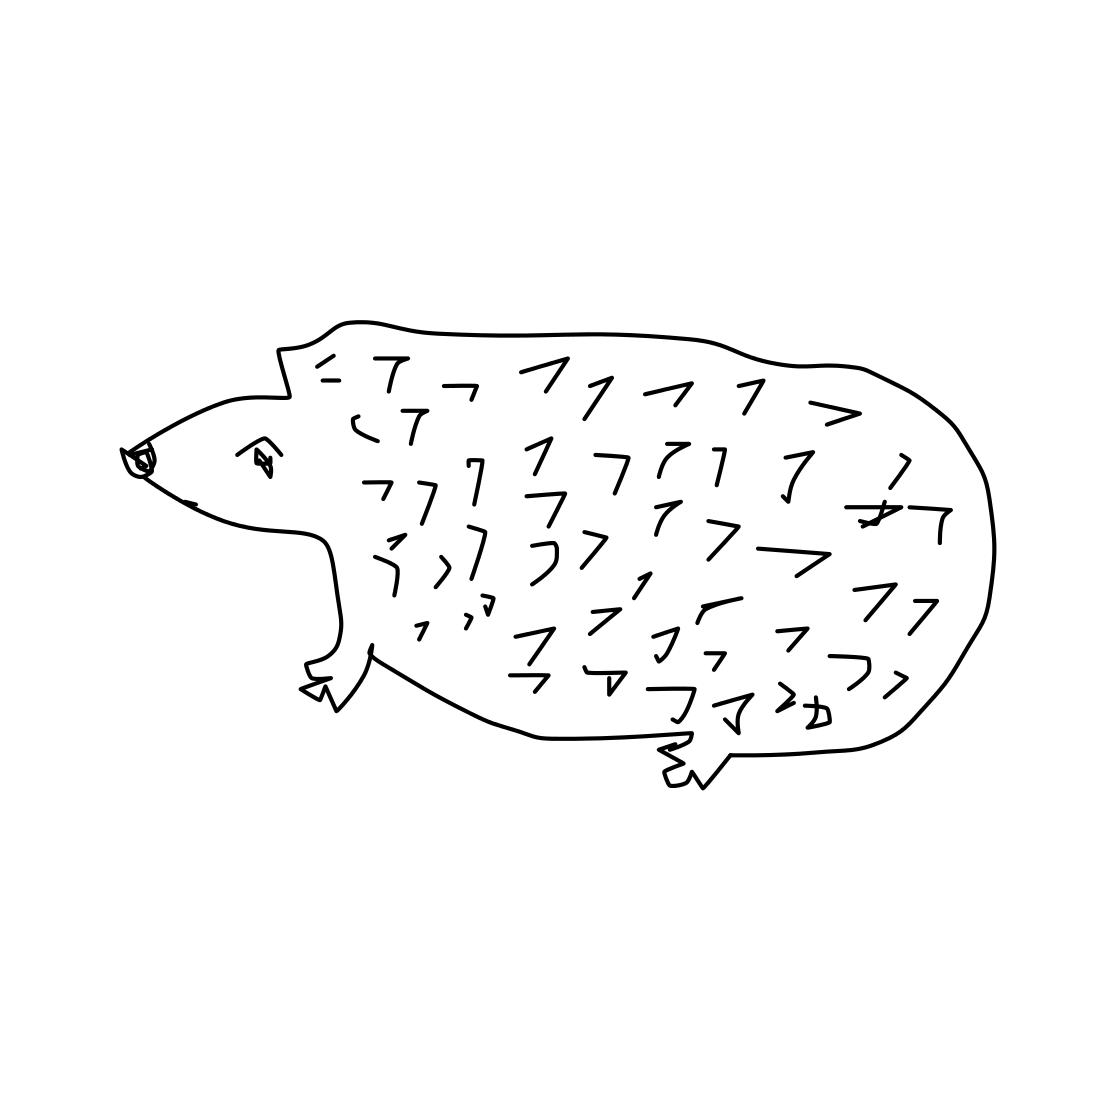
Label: hedgehog